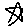
Label: star